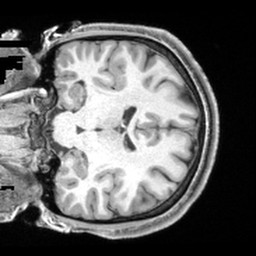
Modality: T1w
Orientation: coronal